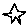
Label: star